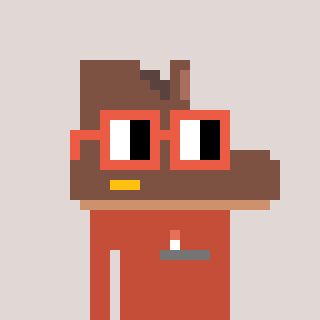
a pixel art character with square orange glasses, a boot-shaped head and a rust-colored body on a warm background